Укажите в начале отчета номер выданной вам трубки. С помощью выданного термометра определите комнатную температуру $T_0$ и запишите ее в отчет по работе. Наполните шприц номиналом 20 мл воздухом при комнатной температуре до максимального объема (т. е. доведите поршень шприца до упора). Измерьте геометрически объем $V$ воздуха в шприце. Зажмите шприц в ладони так, чтобы площадь контакта ладони с поверхностью шприца была максимально возможной. Воздух в шприце начнет нагреваться от тепла вашей руки. Обозначим $T_h$ температуру воздуха в шприце через 5 минут после начала нагрева от комнатной температуры. Предложите способ измерения $T_h$, основанный на использовании газовых законов, и определите величину $T_h$. С помощью выданного термометра определите комнатную температуру $T_0$ и запишите ее в отчет по работе. Наполните шприц номиналом 20 мл воздухом при комнатной температуре до максимального объема (т. е. доведите поршень шприца до упора). Измерьте геометрически объем $V$ воздуха в шприце. Зажмите шприц в ладони так, чтобы площадь контакта ладони с поверхностью шприца была максимально возможной. Воздух в шприце начнет нагреваться от тепла вашей руки. Обозначим $T_h$ температуру воздуха в шприце через 5 минут после начала нагрева от комнатной температуры. Предложите способ измерения $T_h$, основанный на использовании газовых законов, и определите величину $T_h$. С помощью выданного термометра определите комнатную температуру $T_0$ и запишите ее в отчет по работе. Наполните шприц номиналом 20 мл воздухом при комнатной температуре до максимального объема (т. е. доведите поршень шприца до упора). Измерьте геометрически объем $V$ воздуха в шприце. Зажмите шприц в ладони так, чтобы площадь контакта ладони с поверхностью шприца была максимально возможной. Воздух в шприце начнет нагреваться от тепла вашей руки. Обозначим $T_h$ температуру воздуха в шприце через 5 минут после начала нагрева от комнатной температуры. Предложите способ измерения $T_h$, основанный на использовании газовых законов, и определите величину $T_h$. С помощью выданного термометра определите комнатную температуру $T_0$ и запишите ее в отчет по работе. Наполните шприц номиналом 20 мл воздухом при комнатной температуре до максимального объема (т. е. доведите поршень шприца до упора). Измерьте геометрически объем $V$ воздуха в шприце. Зажмите шприц в ладони так, чтобы площадь контакта ладони с поверхностью шприца была максимально возможной. Воздух в шприце начнет нагреваться от тепла вашей руки. Обозначим $T_h$ температуру воздуха в шприце через 5 минут после начала нагрева от комнатной температуры. Предложите способ измерения $T_h$, основанный на использовании газовых законов, и определите величину $T_h$. С помощью выданного термометра определите комнатную температуру $T_0$ и запишите ее в отчет по работе. Наполните шприц номиналом 20 мл воздухом при комнатной температуре до максимального объема (т. е. доведите поршень шприца до упора). Измерьте геометрически объем $V$ воздуха в шприце. Зажмите шприц в ладони так, чтобы площадь контакта ладони с поверхностью шприца была максимально возможной. Воздух в шприце начнет нагреваться от тепла вашей руки. Обозначим $T_h$ температуру воздуха в шприце через 5 минут после начала нагрева от комнатной температуры. Предложите способ измерения $T_h$, основанный на использовании газовых законов, и определите величину $T_h$. С помощью выданного термометра определите комнатную температуру $T_0$ и запишите ее в отчет по работе. Наполните шприц номиналом 20 мл воздухом при комнатной температуре до максимального объема (т. е. доведите поршень шприца до упора). Измерьте геометрически объем $V$ воздуха в шприце. Зажмите шприц в ладони так, чтобы площадь контакта ладони с поверхностью шприца была максимально возможной. Воздух в шприце начнет нагреваться от тепла вашей руки. Обозначим $T_h$ температуру воздуха в шприце через 5 минут после начала нагрева от комнатной температуры. Предложите способ измерения $T_h$, основанный на использовании газовых законов, и определите величину $T_h$. С помощью выданного термометра определите комнатную температуру $T_0$ и запишите ее в отчет по работе. Наполните шприц номиналом 20 мл воздухом при комнатной температуре до максимального объема (т. е. доведите поршень шприца до упора). Измерьте геометрически объем $V$ воздуха в шприце. Зажмите шприц в ладони так, чтобы площадь контакта ладони с поверхностью шприца была максимально возможной. Воздух в шприце начнет нагреваться от тепла вашей руки. Обозначим $T_h$ температуру воздуха в шприце через 5 минут после начала нагрева от комнатной температуры. Предложите способ измерения $T_h$, основанный на использовании газовых законов, и определите величину $T_h$.
Установите поршень большого шприца так, чтобы объем воздуха в нем был максимальным. Во всех последующих экспериментах объем используемого большого шприца также должен быть максимальным. Соберите установку, позволяющую определить количество испарившейся в большом шприце жидкости по изменению некоторого объема. Поместите в большой шприц каплю жидкости объемом 0,1 - 0,3 мл, не допуская ее растекания по стенкам (капля должна быть локализована). Шприц при этом должен оставаться при комнатной температуре. Измерьте зависимость давления паров испаряющейся жидкости от времени. Измерение зависимости проводите не менее 6 минут. Установление давления насыщенного пара в шприце занимает много времени из-за того, что площадь капли мала. Соберите установку, позволяющую определить количество испарившейся в большом шприце жидкости по изменению некоторого объема. Поместите в большой шприц каплю жидкости объемом 0,1 - 0,3 мл, не допуская ее растекания по стенкам (капля должна быть локализована). Шприц при этом должен оставаться при комнатной температуре. Измерьте зависимость давления паров испаряющейся жидкости от времени. Измерение зависимости проводите не менее 6 минут. Установление давления насыщенного пара в шприце занимает много времени из-за того, что площадь капли мала. Соберите установку, позволяющую определить количество испарившейся в большом шприце жидкости по изменению некоторого объема. Поместите в большой шприц каплю жидкости объемом 0,1 - 0,3 мл, не допуская ее растекания по стенкам (капля должна быть локализована). Шприц при этом должен оставаться при комнатной температуре. Измерьте зависимость давления паров испаряющейся жидкости от времени. Измерение зависимости проводите не менее 6 минут. Установление давления насыщенного пара в шприце занимает много времени из-за того, что площадь капли мала. После завершения необходимых измерений наклоните шприц так, чтобы капля растеклась по его стенкам. Дождитесь момента, когда давление в шприце перестанет меняться. Рассчитайте величину давления насыщенного пара $p_c$. Соберите установку, позволяющую определить количество испарившейся в большом шприце жидкости по изменению некоторого объема. Поместите в большой шприц каплю жидкости объемом 0,1 - 0,3 мл, не допуская ее растекания по стенкам (капля должна быть локализована). Шприц при этом должен оставаться при комнатной температуре. Измерьте зависимость давления паров испаряющейся жидкости от времени. Измерение зависимости проводите не менее 6 минут. Установление давления насыщенного пара в шприце занимает много времени из-за того, что площадь капли мала. После завершения необходимых измерений наклоните шприц так, чтобы капля растеклась по его стенкам. Дождитесь момента, когда давление в шприце перестанет меняться. Рассчитайте величину давления насыщенного пара $p_c$. Соберите установку, позволяющую определить количество испарившейся в большом шприце жидкости по изменению некоторого объема. Поместите в большой шприц каплю жидкости объемом 0,1 - 0,3 мл, не допуская ее растекания по стенкам (капля должна быть локализована). Шприц при этом должен оставаться при комнатной температуре. Измерьте зависимость давления паров испаряющейся жидкости от времени. Измерение зависимости проводите не менее 6 минут. Установление давления насыщенного пара в шприце занимает много времени из-за того, что площадь капли мала. После завершения необходимых измерений наклоните шприц так, чтобы капля растеклась по его стенкам. Дождитесь момента, когда давление в шприце перестанет меняться. Рассчитайте величину давления насыщенного пара $p_c$. Комнатная температура с момента проведения первого эксперимента могла измениться. Запишите величину комнатной температуры $T_c$, отвечающую измеренному давлению насыщенного пара. Соберите установку, позволяющую определить количество испарившейся в большом шприце жидкости по изменению некоторого объема. Поместите в большой шприц каплю жидкости объемом 0,1 - 0,3 мл, не допуская ее растекания по стенкам (капля должна быть локализована). Шприц при этом должен оставаться при комнатной температуре. Измерьте зависимость давления паров испаряющейся жидкости от времени. Измерение зависимости проводите не менее 6 минут. Установление давления насыщенного пара в шприце занимает много времени из-за того, что площадь капли мала. После завершения необходимых измерений наклоните шприц так, чтобы капля растеклась по его стенкам. Дождитесь момента, когда давление в шприце перестанет меняться. Рассчитайте величину давления насыщенного пара $p_c$. Комнатная температура с момента проведения первого эксперимента могла измениться. Запишите величину комнатной температуры $T_c$, отвечающую измеренному давлению насыщенного пара. Соберите установку, позволяющую определить количество испарившейся в большом шприце жидкости по изменению некоторого объема. Поместите в большой шприц каплю жидкости объемом 0,1 - 0,3 мл, не допуская ее растекания по стенкам (капля должна быть локализована). Шприц при этом должен оставаться при комнатной температуре. Измерьте зависимость давления паров испаряющейся жидкости от времени. Измерение зависимости проводите не менее 6 минут. Установление давления насыщенного пара в шприце занимает много времени из-за того, что площадь капли мала. После завершения необходимых измерений наклоните шприц так, чтобы капля растеклась по его стенкам. Дождитесь момента, когда давление в шприце перестанет меняться. Рассчитайте величину давления насыщенного пара $p_c$. Комнатная температура с момента проведения первого эксперимента могла измениться. Запишите величину комнатной температуры $T_c$, отвечающую измеренному давлению насыщенного пара. Соберите установку, позволяющую определить количество испарившейся в большом шприце жидкости по изменению некоторого объема. Поместите в большой шприц каплю жидкости объемом 0,1 - 0,3 мл, не допуская ее растекания по стенкам (капля должна быть локализована). Шприц при этом должен оставаться при комнатной температуре. Измерьте зависимость давления паров испаряющейся жидкости от времени. Измерение зависимости проводите не менее 6 минут. Установление давления насыщенного пара в шприце занимает много времени из-за того, что площадь капли мала. После завершения необходимых измерений наклоните шприц так, чтобы капля растеклась по его стенкам. Дождитесь момента, когда давление в шприце перестанет меняться. Рассчитайте величину давления насыщенного пара $p_c$. Комнатная температура с момента проведения первого эксперимента могла измениться. Запишите величину комнатной температуры $T_c$, отвечающую измеренному давлению насыщенного пара. Соберите установку, позволяющую определить количество испарившейся в большом шприце жидкости по изменению некоторого объема. Поместите в большой шприц каплю жидкости объемом 0,1 - 0,3 мл, не допуская ее растекания по стенкам (капля должна быть локализована). Шприц при этом должен оставаться при комнатной температуре. Измерьте зависимость давления паров испаряющейся жидкости от времени. Измерение зависимости проводите не менее 6 минут. Установление давления насыщенного пара в шприце занимает много времени из-за того, что площадь капли мала. После завершения необходимых измерений наклоните шприц так, чтобы капля растеклась по его стенкам. Дождитесь момента, когда давление в шприце перестанет меняться. Рассчитайте величину давления насыщенного пара $p_c$. Комнатная температура с момента проведения первого эксперимента могла измениться. Запишите величину комнатной температуры $T_c$, отвечающую измеренному давлению насыщенного пара. Соберите установку, позволяющую определить количество испарившейся в большом шприце жидкости по изменению некоторого объема. Поместите в большой шприц каплю жидкости объемом 0,1 - 0,3 мл, не допуская ее растекания по стенкам (капля должна быть локализована). Шприц при этом должен оставаться при комнатной температуре. Измерьте зависимость давления паров испаряющейся жидкости от времени. Измерение зависимости проводите не менее 6 минут. Установление давления насыщенного пара в шприце занимает много времени из-за того, что площадь капли мала. После завершения необходимых измерений наклоните шприц так, чтобы капля растеклась по его стенкам. Дождитесь момента, когда давление в шприце перестанет меняться. Рассчитайте величину давления насыщенного пара $p_c$. Комнатная температура с момента проведения первого эксперимента могла измениться. Запишите величину комнатной температуры $T_c$, отвечающую измеренному давлению насыщенного пара. Соберите установку, позволяющую определить количество испарившейся в большом шприце жидкости по изменению некоторого объема. Поместите в большой шприц каплю жидкости объемом 0,1 - 0,3 мл, не допуская ее растекания по стенкам (капля должна быть локализована). Шприц при этом должен оставаться при комнатной температуре. Измерьте зависимость давления паров испаряющейся жидкости от времени. Измерение зависимости проводите не менее 6 минут. Установление давления насыщенного пара в шприце занимает много времени из-за того, что площадь капли мала. После завершения необходимых измерений наклоните шприц так, чтобы капля растеклась по его стенкам. Дождитесь момента, когда давление в шприце перестанет меняться. Рассчитайте величину давления насыщенного пара $p_c$. Комнатная температура с момента проведения первого эксперимента могла измениться. Запишите величину комнатной температуры $T_c$, отвечающую измеренному давлению насыщенного пара.
Предположим, что количество молекул, покидающих каплю в единицу времени неизменно, а количество молекул конденсирующихся в единицу времени из газовой фазы пропорционально давлению паров этой жидкости над каплей. Получите теоретическую зависимость давления паров испаряющейся в замкнутом пространстве жидкости от времени. В каких координатах график полученной зависимости будет линейным? Если получить явное выражение для зависимости давления от времени не удается, предположите координаты, в которых зависимость скорости изменения давления от давления может быть описана линейной функцией. Примечание: Если малые приращения $da$ и $db$ величин $a$ и $b$ связаны соотношением следующего вида: $\frac{da}{a}=k \cdot db$, где $k=const$, то связь между большими приращениями этих величин рассчитывается по формуле: $\Delta (\ln a) = k \cdot \Delta b$.
Постройте измеренную в пункте 2 зависимость в координатах, предложенных в пункте 3, на миллиметровой бумаге. Сделай вывод, выполняется ли модель испарения жидкости, описанная в пункте 3, для измеренных вами данных.
Не разбирая установку, зажмите шприц с помещенной в него жидкостью в руку. Измерьте давление насыщенного пара в шприце при температуре $T_h$.
По полученным данным определите давление насыщенного пара неизвестной жидкости при температуре $28~^\circ C$. 9 шприцев номиналом 20 мл (без игл), шприц номиналом 5 мл с иглой с неизвестной жидкостью - по запросу шприц может быть дополнительно наполнен жидкостью (не более 3 раз), шприц номиналом 1 мл (без иглы), трубка силиконовая, скотч, рулетка, секундомер, термометр, салфетки для поддержания рабочего места в чистоте.
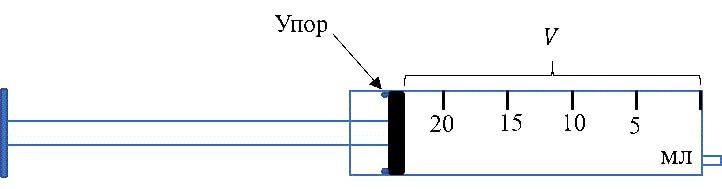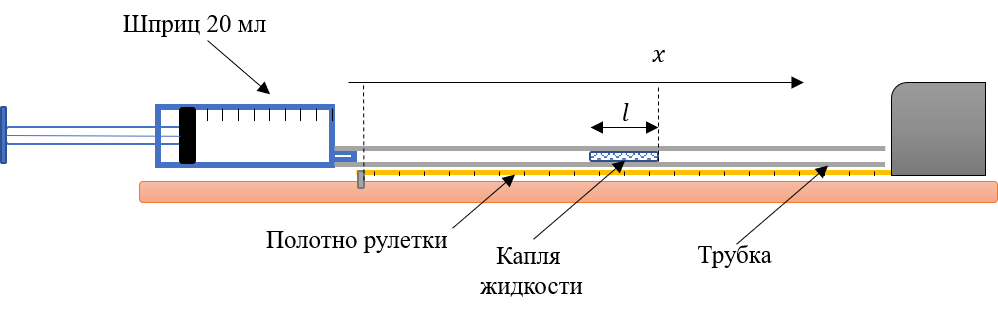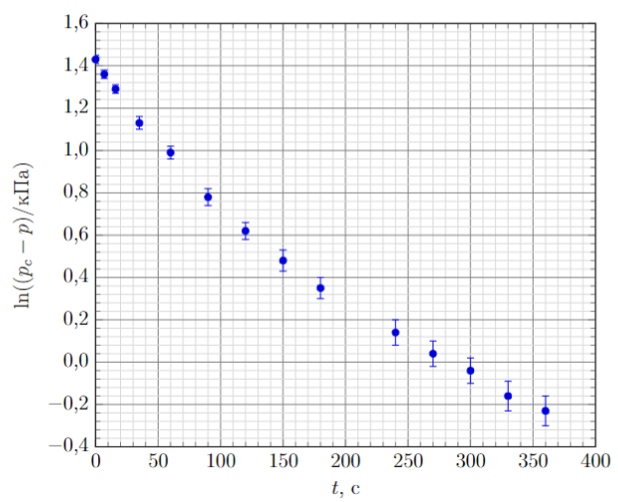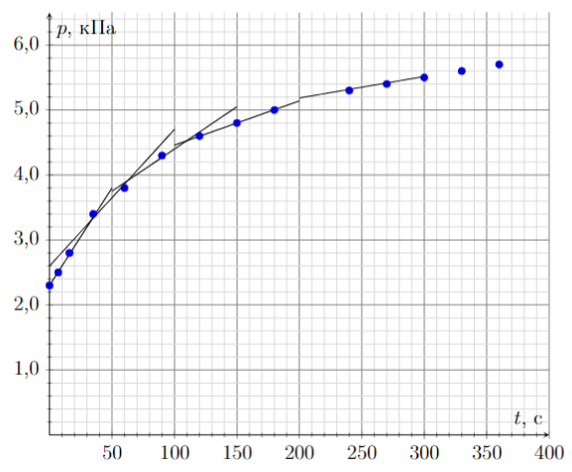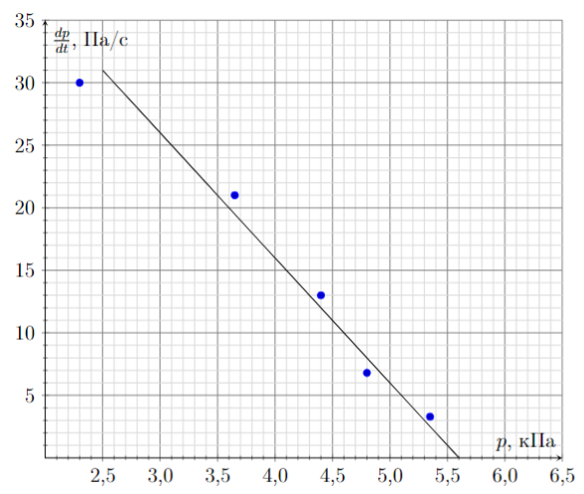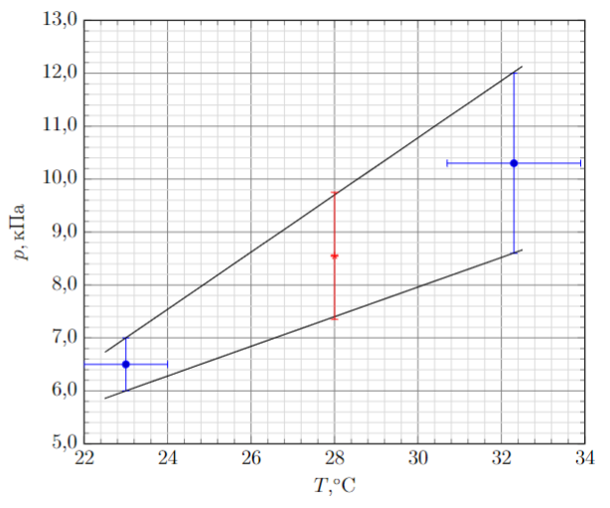
Укажите в начале отчета номер выданной вам трубки.  С помощью выданного термометра определите  комнатную температуру  $T_0$ и запишите ее в отчет по работе.  Наполните шприц номиналом 20 мл воздухом при комнатной температуре до максимального объема (т. е. доведите поршень шприца до упора). Измерьте геометрически объем $V$ воздуха в шприце.  Зажмите шприц в ладони так, чтобы площадь контакта ладони с поверхностью шприца была максимально возможной.  Воздух в шприце начнет нагреваться от тепла вашей руки. Обозначим $T_h$ температуру воздуха в шприце через 5 минут после начала нагрева от комнатной температуры. Предложите способ измерения $T_h$, основанный на использовании газовых законов, и определите величину $T_h$.
Решение: Выдвинем поршень большого шприца в максимальное положение. Длина объема воздуха внутри шприца в этом случае составит $z=(7,9\pm0,1)$ см. Длина его шкалы, соответствующая $V_0 = (20,0\pm0,1)$ мл, составляет $z_0=(6,9\pm0,1)$ см. Тогда объем воздуха внутри шприца составляет:\begin{equation} V=V_0\frac{z}{z_0}= (22,9\pm0,7) \ \text{мл}.\end{equation} Оценим погрешность измеренного объема:\begin{equation} \Delta V=V_0(\varepsilon_z+\varepsilon_{z_0}) = 0,7 \ \text{мл}.\end{equation} Измерим площадь внутреннего сечения трубки. Для этого наберем в шприц объемом 1 мл жидкость. Наденем трубку на шприц, зальем небольшое количество жидкости в трубку, так чтобы поршень шприца встал в положение, соответствующее объему жидкости внутри шприца $v_1=(1,00\pm0,01)$ мл. Сделаем отметку на трубке. Далее закачаем в трубку жидкость до момента, пока поршень не сместится до положения $v_2=(0,10\pm0,01)$ мл. Вновь сделаем отметку на трубке. Измерим расстояние $l=(13,8\pm0,1)$ см между отметками на трубке с помощью линейки. Величина поперечного сечения трубки составит:\begin{equation} s=\frac{v_1-v_2}{l}=(6,5\pm0,2)\cdot10^{-2} \ \text{см}^2\end{equation}Запишем величину комнатной температуры $T_0 = (23\pm1) \ ^\circ \text{С}\approx296 \ \text{K}$. Соберем установку, изображенную на рисунке.  Для этого закрепим на столе полотно рулетки с помощью скотча. Положим на полотно рулетки трубку, также закрепим ее скотчем. С помощью шприца объемом 1 мл поместим в трубку каплю жидкости на небольшом расстоянии от одного из концов трубки. Вставим в этот конец трубки кончик шприца объемом 20 мл. После подключения шприца к трубке сделаем отметку на трубке, соответствующую дальней от шприца границе капли жидкости. Следить за дальней от шприца границей капли необходимо по причине того, что при движении капли по трубке, капля может дробиться на более мелкие. Последнее приводит к тому, что часть воздуха попадает в пространство между вновь образованными каплями и смещение ближней к шприцу границы не отвечает изменению суммарного объема воздуха. Возьмем шприц в руку и засечем время на секундомере. Капля начнет движение по трубке в направлении от шприца. По прошествии 5 минут вновь сделаем отметку на трубке, соответствующую дальней от шприца границе капли. Измерим расстояние между отметками на трубке $l_d=(10,7\pm0,1)$ см. Будем предполагать, что воздух, вышедший из шприца в трубку, имеет температуру окружающей среды. Также известно, что давление внутри шприца и трубки равно атмосферному $p_0$. Запишем тогда условие сохранения количества воздуха внутри системы при изменении температуры воздуха в шприце:\begin{equation} \frac{p_0(V+V_t)}{T_0}=\frac{p_0(l_d s+V_t)}{T_0}+\frac{p_0 V}{T_h},\end{equation}где $V_t$ - объем воздуха внутри трубки до ее нагрева. Тогда для температуры воздуха внутри шприца после нагрева имеем:\begin{equation} T_h=\frac{T_0}{1-\frac{sl_d}{V}}=305,3 \ \text{K}=(32,3\pm1,6) \ ^\circ \text{C}.\end{equation}Для оценки погрешности преобразуем в первом порядке малости:\begin{equation}T_h-T_0=T_0\frac{sl_d}{V}.\end{equation}Тогда абсолютную погрешность повышения температуры можно рассчитать как:\begin{equation} \Delta T_h=\Delta T_0+(T_h-T_0)(\varepsilon_{T_0}+\varepsilon_{s}+\varepsilon_{l_d}+\varepsilon_{V})=1,6 \ ^\circ \text{C}.\end{equation}

Установите поршень большого шприца так, чтобы объем воздуха в нем был максимальным. Во всех последующих экспериментах объем используемого большого шприца также должен быть максимальным.  Соберите установку, позволяющую определить количество испарившейся в большом шприце жидкости по изменению некоторого объема. Поместите в большой шприц каплю жидкости объемом 0,1 - 0,3 мл, не допуская ее растекания по стенкам (капля должна быть локализована). Шприц при этом должен оставаться при комнатной температуре.  Измерьте зависимость давления паров испаряющейся жидкости от времени. Измерение зависимости проводите не менее 6 минут. Установление давления насыщенного пара в шприце занимает много времени из-за того, что площадь капли мала.  После завершения необходимых измерений наклоните шприц так, чтобы капля растеклась по его стенкам. Дождитесь момента, когда давление в шприце перестанет меняться. Рассчитайте величину давления насыщенного пара $p_c$.  Комнатная температура с момента проведения первого эксперимента могла измениться. Запишите величину комнатной температуры $T_c$, отвечающую измеренному давлению насыщенного пара.
Решение: Отключим от трубки нагретый шприц. Поместим в трубку с помощью шприца объемом 1 мл каплю достаточно большого объема. Расположим каплю при этом достаточно близко к одному из концов трубки. Измерим ее длину $l_0=(16,0\pm0,1)$ см. Подключим к этому концу трубки новый шприц объемом 20 мл. Сделаем отметку на трубке, соответствующую дальней от шприца границе капли, и запишем ее координату $x_0=(31,5\pm0,1)$ см. Подключим к противоположному концу трубки шприц объемом 1 мл, предварительно наполнив его воздухом. Будем нажимать на поршень малого шприца так, чтобы капля начала движение к большому шприцу. Контролируя движение капли с помощью малого шприца, поместим таким образом каплю объемом приблизительно 0,2 мл в большой шприц. Запустим секундомер. Вернем дальнюю от большого шприца границу капли в прежнее положение, чтобы выровнять давление в большом шприце, и отключим шприц объемом 1 мл от трубки. Капля при этом будет двигаться по трубке в сторону ее открытого конца, так как жидкость в шприце будет испаряться. Измерим зависимость координаты $x$ капли от времени. После завершения измерения зависимости дадим капле растечься по стенкам шприца, подождем еще около минуты и запишем конечное положение капли $x_c=(56,3\pm0,1)$ см и ее длины $l=(14,0\pm0,1)$ cм.Определим давление насыщенного пара. Давление воздуха внутри системы равно атмосферному и складывается в каждой точке из давления сухого воздуха и давления паров жидкости. В конечном состоянии давление пара во всем объеме системы одинаково. Тогда запишем для этого случая равенство, связанное с постоянством количества сухого воздуха в системе:\begin{equation} p_0(V+(x_0-l_0)s)=(p_0-p_c)(V-(l_0-l)s+(x_c-l)s).\end{equation}Откуда для давления насыщенного пара при температуре $T_c=(23\pm1 )^\circ$C получаем:\begin{equation}p_c=p_0\frac{(x_c-x_0)s}{V+(x_c-l_0)s}=(6,5\pm0,5) \ \text{кПа}.\end{equation}Погрешность установившегося давления рассчитаем, пренебрегая погрешностью слагаемого $(x_c-l_0)s$ по сравнению с объемом шприца $V$:\begin{equation}\Delta p_c=p_c(\varepsilon_{p_0}+\varepsilon_{s}+\varepsilon_{x_c-x_0})=0,5 \ \text{кПа}.\end{equation}Заметим, что такое пренебрежение порядками малости не вносит в ответ изменения сравнимого с погрешностью.Найдем значения давления пара в шприце в промежуточные моменты времени. Пар в трубке можно с большой точностью считать насыщенным. Давление же пара в шприце $p$ еще не вышло на насыщение. Запишем для промежуточного момента времени равенство, связанное с сохранением количества сухого воздуха в системе:\begin{equation}p_0(V+(x_0-l_0)s)=(p_0-p_c)(x-l)s+(p_0-p)(V-(l_0-l)s).\end{equation}Откуда для давления в шприце в промежуточный момент времени получаем:\begin{equation}p=\frac{-p_c(x-l)s+p_0(x-x_0)s}{V-(l_0-l)s}.\end{equation}Рассчитаем давление для каждой координаты и внесем результаты в таблицу. $t, с$$x, см$$p, кПа$$\ln((p_c-p)/\text{кПа}$$\Delta \ln((p_c-p)/\text{кПа}$041,02,31,430,02742,02,51,360,021643,02,81,290,023545,03,41,130,036046,53,80,990,039048,34,30,780,0412049,54,60,620,0415050,44,80,480,0518051,15,00,350,0524052,15,30,140,0627052,55,40,040,0630052,85,5-0,040,0633053,25,6-0,160,0736053,45,7-0,230,07 | $t, с$ | $x, см$ | $p, кПа$ | $\ln((p_c-p)/\text{кПа}$ | $\Delta \ln((p_c-p)/\text{кПа}$ | | --- | --- | --- | --- | --- | | 0 | 41,0 | 2,3 | 1,43 | 0,02 | | 7 | 42,0 | 2,5 | 1,36 | 0,02 | | 16 | 43,0 | 2,8 | 1,29 | 0,02 | | 35 | 45,0 | 3,4 | 1,13 | 0,03 | | 60 | 46,5 | 3,8 | 0,99 | 0,03 | | 90 | 48,3 | 4,3 | 0,78 | 0,04 | | 120 | 49,5 | 4,6 | 0,62 | 0,04 | | 150 | 50,4 | 4,8 | 0,48 | 0,05 | | 180 | 51,1 | 5,0 | 0,35 | 0,05 | | 240 | 52,1 | 5,3 | 0,14 | 0,06 | | 270 | 52,5 | 5,4 | 0,04 | 0,06 | | 300 | 52,8 | 5,5 | -0,04 | 0,06 | | 330 | 53,2 | 5,6 | -0,16 | 0,07 | | 360 | 53,4 | 5,7 | -0,23 | 0,07 |

Предположим, что количество молекул, покидающих каплю в единицу времени неизменно, а количество молекул конденсирующихся в единицу времени из газовой фазы пропорционально давлению паров этой жидкости над каплей. Получите теоретическую зависимость давления паров испаряющейся в замкнутом пространстве жидкости от времени. В каких координатах график полученной зависимости будет линейным?  Если получить явное выражение для зависимости давления от времени не удается, предположите координаты, в которых зависимость скорости изменения давления от давления может быть описана линейной функцией.
Решение: В условии задачи описана модель испарения капли, в которой предполагается, что скорость испарения с поверхности капли постоянна, а скорость конденсации пропорциональна установившемуся над каплей давлению пара. Так как при давлении насыщенного пара концентрация молекул с течением времени над каплей неизменна, то в этот момент скорость испарения равна скорости конденсации. В соответствии с этой моделью для скоростей испарения и конденсации имеем:\begin{equation} \begin{matrix} \Big(\frac{dN}{dt}\Big)_\text{испарен}=\alpha p_c \\ \Big(\frac{dN}{dt}\Big)_\text{конденсац}=\alpha p \end{matrix},\end{equation}где $\alpha$ — коэффициент пропорциональности.Тогда скорость изменения количества молекул над каплей:\begin{equation} \frac{dN}{dt}=\Big(\frac{dN}{dt}\Big)_\text{испарен}-\Big(\frac{dN}{dt}\Big)_\text{конденсац}=\alpha(p_c-p).\end{equation}Так как давление пара пропорционально концентрации молекул над жидкостью, то и скорость изменения давления пара над жидкостью пропорциональна скорости изменения количества молекул в газообразной фазе над жидкостью. Тогда для кинетики увеличения давления запишем:\begin{equation} \frac{dp}{dt}=\frac{(p_c-p)}{\tau},\end{equation}где $\tau$ - некоторая константа, характеризующая скорость испарения.Полученное дифференциальное уравнение достаточно распространено даже в школьной физике. Например, скорость изменения температуры в стакане с жидкостью, в которую помещен нагреватель постоянной мощности, описывается подобным законом (в случае теплопотерь, описывающихся законом Ньютона-Рихмана). По такому же закону устанавливается напряжение на конденсаторе, при подключении его к источнику постоянного напряжения. Для решения этого уравнения сделаем замену переменных $p'=p_c-p$. Тогда уравнение можно переписать в виде:\begin{equation} -\frac{dp'}{dt}=\frac{p'}{\tau}.\end{equation}Разделим переменные и проинтегрируем выражение:\begin{equation}\ln\frac{p'}{p'_0}=-\frac{t}{\tau},\end{equation}где $p'_0 = p_c$ - значение переменной $p'$ в начальный момент времени.После обратной замены переменных:\begin{equation}\ln\frac{p_c-p}{p_c}=-\frac{t}{\tau}.\end{equation}То есть измеренная ранее зависимость должна быть линейной в координатах $\ln(p_c-p)$ от $t$.

Постройте измеренную в пункте 2 зависимость в координатах, предложенных в пункте 3, на миллиметровой бумаге. Сделай вывод, выполняется ли модель испарения жидкости, описанная в пункте 3, для измеренных вами данных.
Решение: Пересчитаем ранее полученные значения и построим график в предложенных координатах.  Оценим погрешность экспериментальных точек. Для этого запишем расчетную формулу для разности давлений с учетом небольших пренебрежений в знаменателе точных формул.\begin{equation}p_c-p=\frac{p_0 s}{V}((x_c-x)+\frac{(x_c-x_0)(x-l)s}{V})\end{equation} Погрешность логарифма этой величины равна относительной погрешности самой величины. При этом погрешность множителя $ \frac{p_0 s}{V}$ при проверке модели не следует учитывать, так как это значение одинаково для всех точек. Его изменение приведет лишь к смещению всего графика, а не к изменению относительного положения точек. Тогда для погрешности логарифма разницы давлений имеем:\begin{equation}\Delta \ln(p_c-p)=\frac{\Delta x_c+\Delta x+\frac{(x_c-x_0)(x-l)s}{V}(\varepsilon_{x_c-x_0}+\varepsilon_{x-l}+\varepsilon_s+\varepsilon_V))}{(x_c-x)+\frac{(x_c-x_0)(x-l)s}{V}}\end{equation} Проведение расчета погрешностей для каждой экспериментальной точки занимает крайне много времени, поэтому достаточно оценить погрешность лишь приблизительной трех точек графика на границах и в середине измеренного диапазона. Видно, что точки не описываются прямой линией. Угловой коэффициент графика при малых временах больше, чем в конце. Можно сделать вывод, что предложенная модель не выполняется. Также экспериментальные точки можно обработать и другим способом. Построим график зависимости давления от времени и проведем к графику касательные в нескольких точках.  Рассчитаем угловые коэффициенты касательных. И построим график зависимости производной давления по времени от величины давления. $p$, кПа$\frac{dp}{dt}$, Па/с2,3030,03,6521,04,4013,04,806,85,353,3  Видно, что построенный график можно описать линейной функцией, что согласуется с предложенной в условии моделью. Однако, экстраполяция графика показывает, что скорость изменения давления должна оказаться нулевой при давлении в 5.6 кПа, что меньше измеренного давления насыщенного пара. То есть по сути процесс испарения остановиться при давлении, соответствующем меньшей температуре поверхности жидкости. | $p$, кПа | $\frac{dp}{dt}$, Па/с | | --- | --- | | 2,30 | 30,0 | | 3,65 | 21,0 | | 4,40 | 13,0 | | 4,80 | 6,8 | | 5,35 | 3,3 | | | |

Не разбирая установку, зажмите шприц с помещенной в него жидкостью в руку. Измерьте давление насыщенного пара в шприце при температуре $T_h$.
Решение: Положим шприц с насыщенными парами жидкости в руку и вновь засечем время (не будем при этом отключать его от трубки после предыдущего опыта). Капля начнет движение в сторону от шприца. Такое поведение системы обуславливается двумя факторами. Расширением сухого воздуха в шприце за счет изменения его давления и увеличением давления пара жидкости в шприце. Подождем 5 минут и сделаем отметку на трубке. Запишем координату этой отметки $x_h=(78,5\pm0,1)$ см. Для записи связи этой координаты с давлением насыщенного пара в системе, будем предполагать, что воздух в шприце находится при температуре $T_h$, а воздух в трубке при температуре $T_c$.\begin{equation} \frac{p_0(V+(x_0-l_0)s)}{T_c}=\frac{(p_0-p_c)(x_h-l)s}{T_c}+\frac{(p_0-p_h)(V-(l_0-l)s)}{T_h}\end{equation}Тогда для давления насыщенного пара жидкости при температуре $T_h$ получаем:\begin{equation}p_h=p_0-\frac{T_h}{T_c}\frac{p_0(V+(x_0-l_0)s)-(p_0-p_c)(x_h-l)s}{V-(l_0-l)s}.\end{equation}Преобразуем формулу к более удобному виду. В первую очередь пренебрежем объемом капли $(l_0-l)s\approx0.1$ мл по сравнению с объемом $V$.\begin{equation}p_h=-p_0 \frac{l_d s}{V}+p_0\frac{T_h}{T_c}\frac{(x_h-x_0+l_0-l)s)}{V}-p_c\frac{T_h}{T_c}\frac{(x_h-l)s}{V}.\end{equation}Каждое из слагаемых в сумме связано с определенным процессом, происходящем при нагревании. Так, первое слагаемое, связано с нагреванием сухого воздуха в шприце:\begin{equation} p_1=-p_0 \frac{l_d s}{V} = - (3,1\pm0,3) \ \text{кПа}.\end{equation}Погрешность этого слагаемого оценим как:\begin{equation}\Delta p_1=|p_1|(\varepsilon_{p_0}+\varepsilon_{l_d}+\varepsilon_{s}+\varepsilon_{V})=0,3 \ \text{кПа}.\end{equation}Второе слагаемое связано с заполнением воздухом трубки:\begin{equation}p_2=p_0\frac{T_h}{T_c}\frac{(x_h-x_0+l_0-l)s}{V} = (14,7\pm1,3) \ \text{кПа}.\end{equation} Погрешность этого слагаемого оценим как:\begin{equation}\Delta p_2=p_2(\varepsilon_{p_0}+\varepsilon_{T_c}+\varepsilon_{T_h}+\varepsilon_{x_h-x_0+l_0-l}+\varepsilon_{s}+\varepsilon_{V})=1,3 \ \text{кПа}.\end{equation}Последнее слагаемое связано с тем, что трубка заполняется не сухим, а влажным воздухом.\begin{equation}p_3=-p_c\frac{T_h}{T_c}\frac{(x_h-l)s}{V} = - (1,2\pm0,2) \ \text{кПа}.\end{equation}Погрешность этого слагаемого оценим как:\begin{equation}\Delta p_3=p_3 (\varepsilon_{p_c} + \varepsilon_{T_c}+\varepsilon_{T_h}+\varepsilon_{x_h-l}+\varepsilon_{s}+\varepsilon_{V})=0,2\ \text{кПа}.\end{equation}Тогда давление $p_h$ составит:\begin{equation}p_h=p_1+p_2+p_3 =(10,3\pm1,7) \ \text{кПа}.\end{equation}

По полученным данным определите давление насыщенного пара неизвестной жидкости при температуре $28~^\circ C$.
Решение: Для расчета давления паров жидкости при температуре 28 $^\circ \text{C}$ воспользуемся графическим методом. Поставим на координатной бумаге точки, соответствующие измеренным величинам ($T_c$; $p_c$) и ($T_h$; $p_h$). Проведем линии, через измеренные точки, по которым можно оценить значения давления при промежуточных температурах. Окончательно получим:\begin{equation}p_{28}=(8,7\pm1,2) \ \text{кПа}\end{equation}
Темы:
E